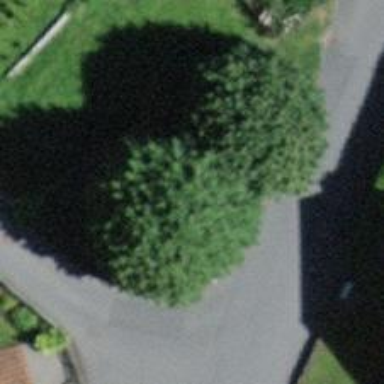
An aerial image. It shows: Bench.